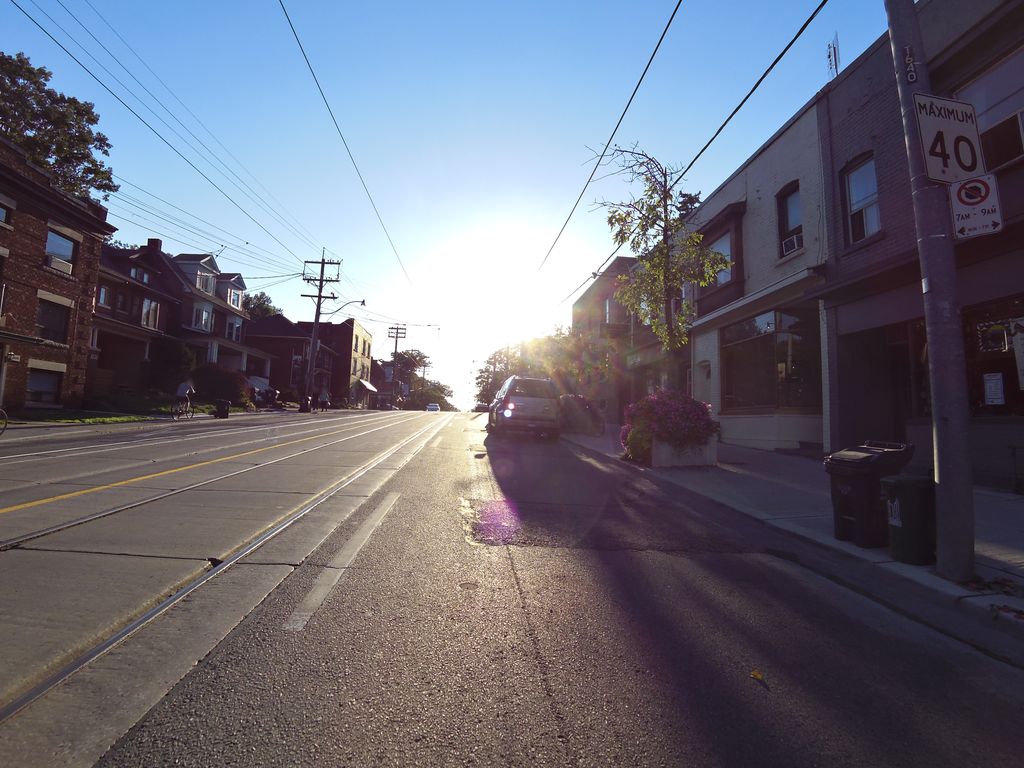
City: toronto